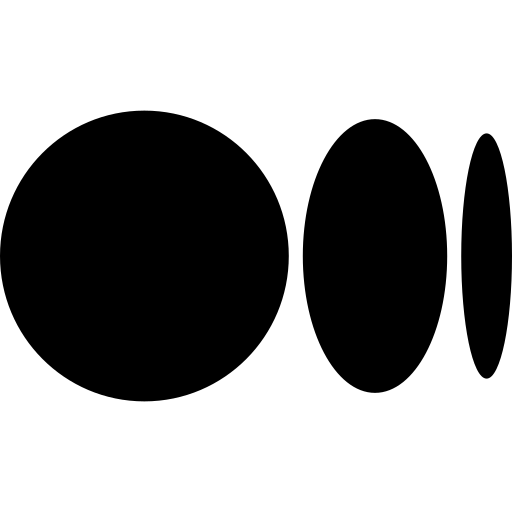
Tags: icon, FontAwesome, fa-icon, brand, medium